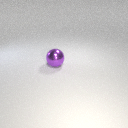
large purple metal sphere